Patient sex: M
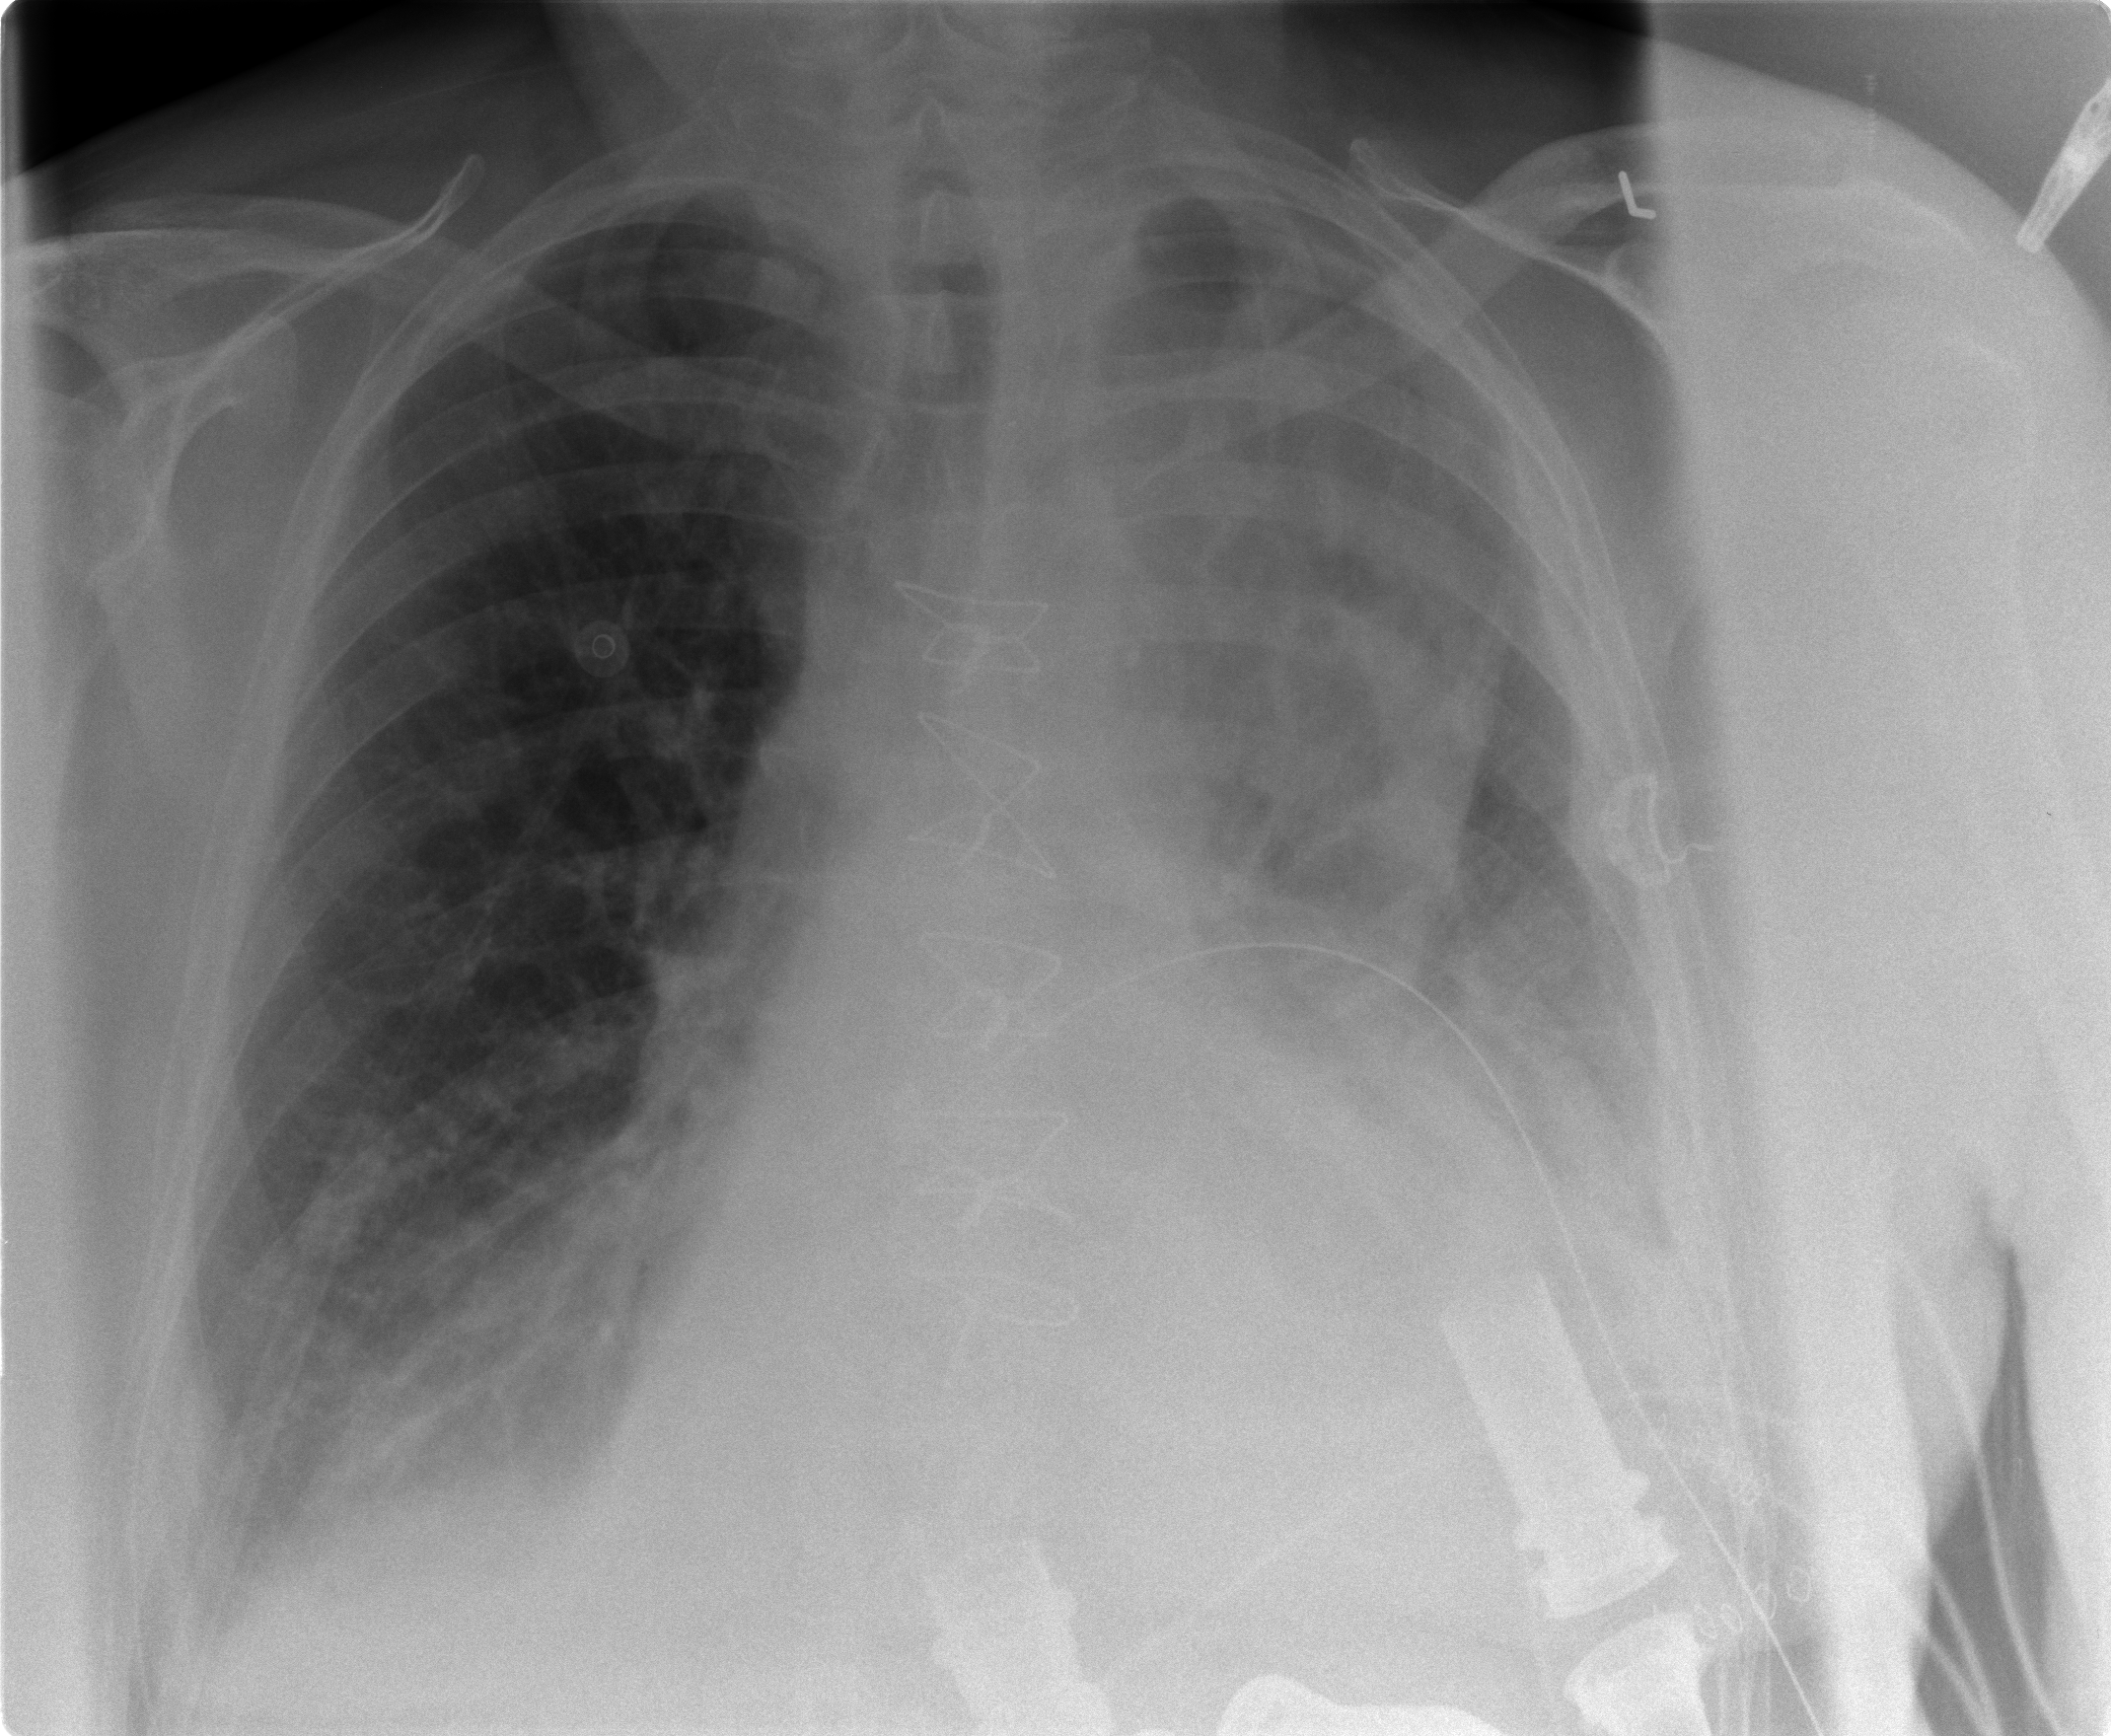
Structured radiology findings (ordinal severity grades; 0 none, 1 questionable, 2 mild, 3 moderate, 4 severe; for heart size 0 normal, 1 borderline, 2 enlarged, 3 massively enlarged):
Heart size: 2
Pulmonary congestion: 2
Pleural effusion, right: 2
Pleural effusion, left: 2
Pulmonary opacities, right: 2
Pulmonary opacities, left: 2
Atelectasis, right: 2
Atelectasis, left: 3